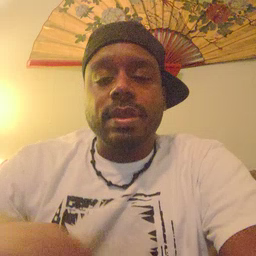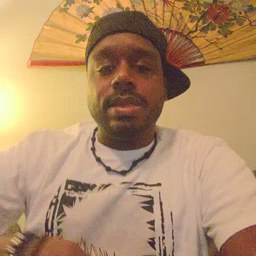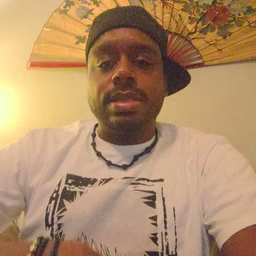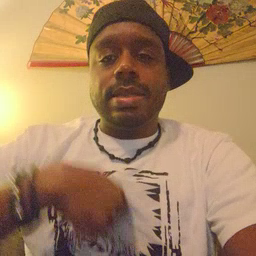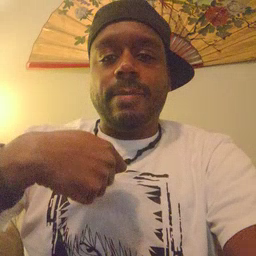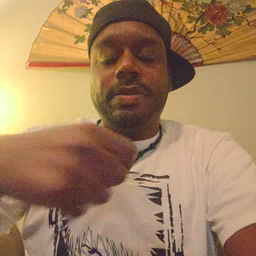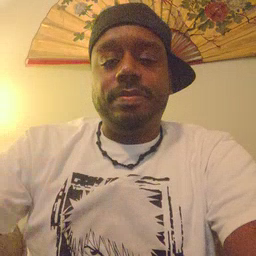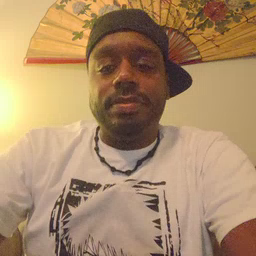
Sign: zipper